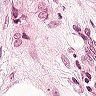
Metastatic tissue present: yes